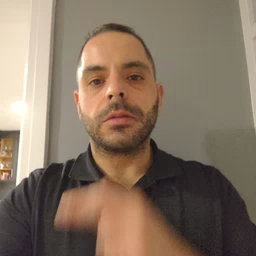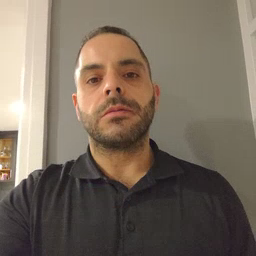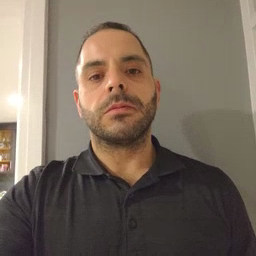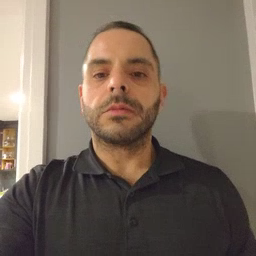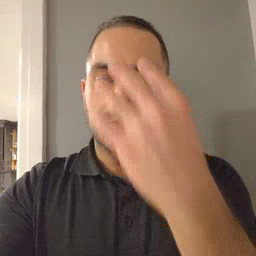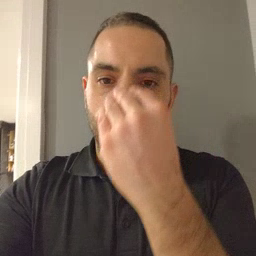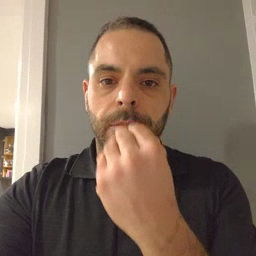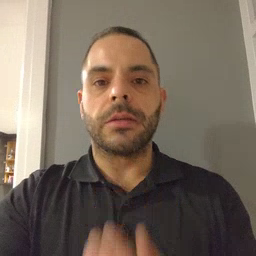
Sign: sleepy